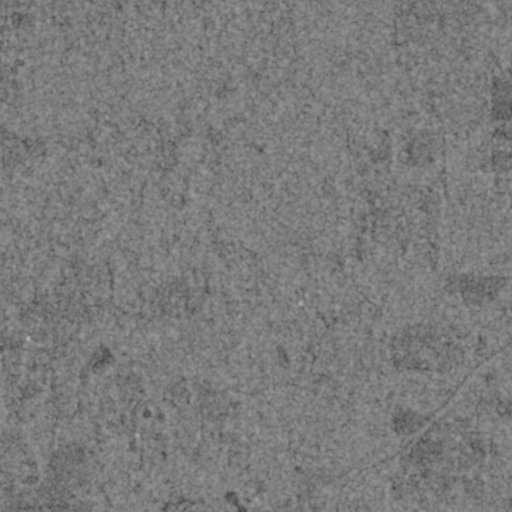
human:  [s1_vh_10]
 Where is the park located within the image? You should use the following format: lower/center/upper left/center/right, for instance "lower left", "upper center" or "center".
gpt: The park is located in the upper left of the image.
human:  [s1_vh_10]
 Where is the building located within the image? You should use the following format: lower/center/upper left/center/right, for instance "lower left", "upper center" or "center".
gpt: The building is located in the upper left of the image.
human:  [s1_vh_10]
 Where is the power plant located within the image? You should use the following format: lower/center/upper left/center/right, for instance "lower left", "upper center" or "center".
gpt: There is no power plant in the image.

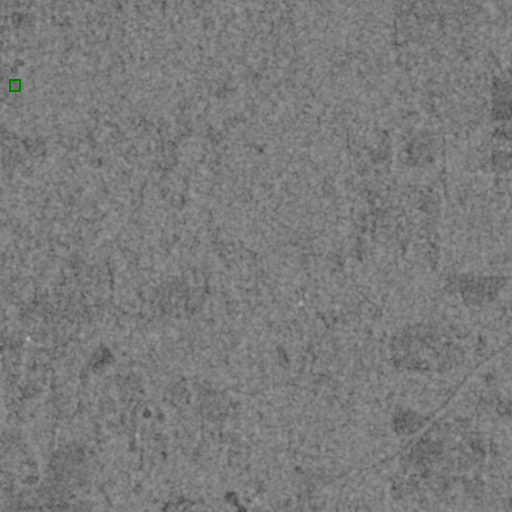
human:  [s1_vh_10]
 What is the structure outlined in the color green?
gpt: The structure outlined in green is a park.
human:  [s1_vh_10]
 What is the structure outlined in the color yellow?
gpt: There is no yellow outline.